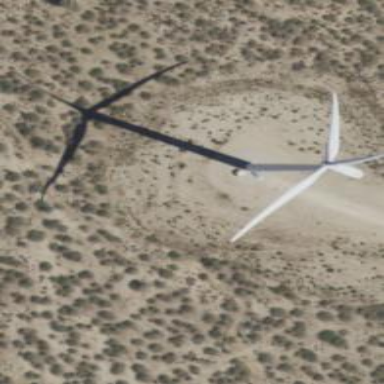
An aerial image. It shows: Wind generator with horizontal axis. The generator is wind turbine.